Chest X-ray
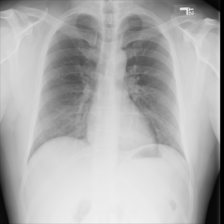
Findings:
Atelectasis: negative
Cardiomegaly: negative
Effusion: negative
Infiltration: negative
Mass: negative
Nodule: negative
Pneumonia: negative
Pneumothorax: negative
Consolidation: negative
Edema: negative
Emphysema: negative
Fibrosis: negative
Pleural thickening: negative
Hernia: negative